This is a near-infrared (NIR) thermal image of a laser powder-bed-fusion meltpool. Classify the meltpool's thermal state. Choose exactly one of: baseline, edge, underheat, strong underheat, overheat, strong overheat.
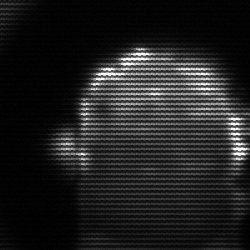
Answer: baseline